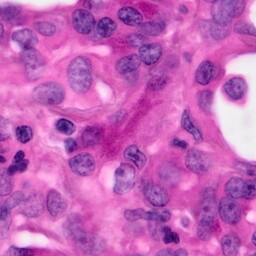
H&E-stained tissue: Pancreatic